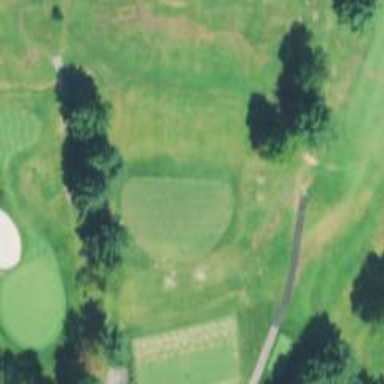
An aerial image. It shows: Golf tee.